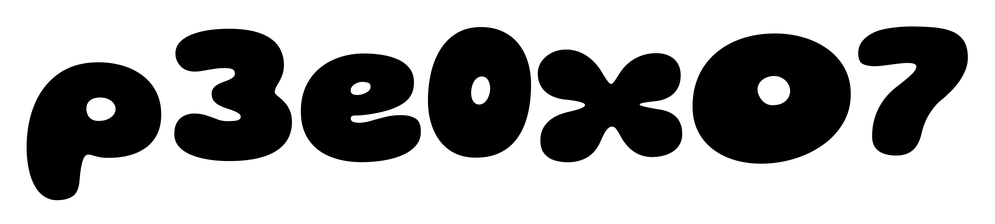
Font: Gluten_Black